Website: slack
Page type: payment
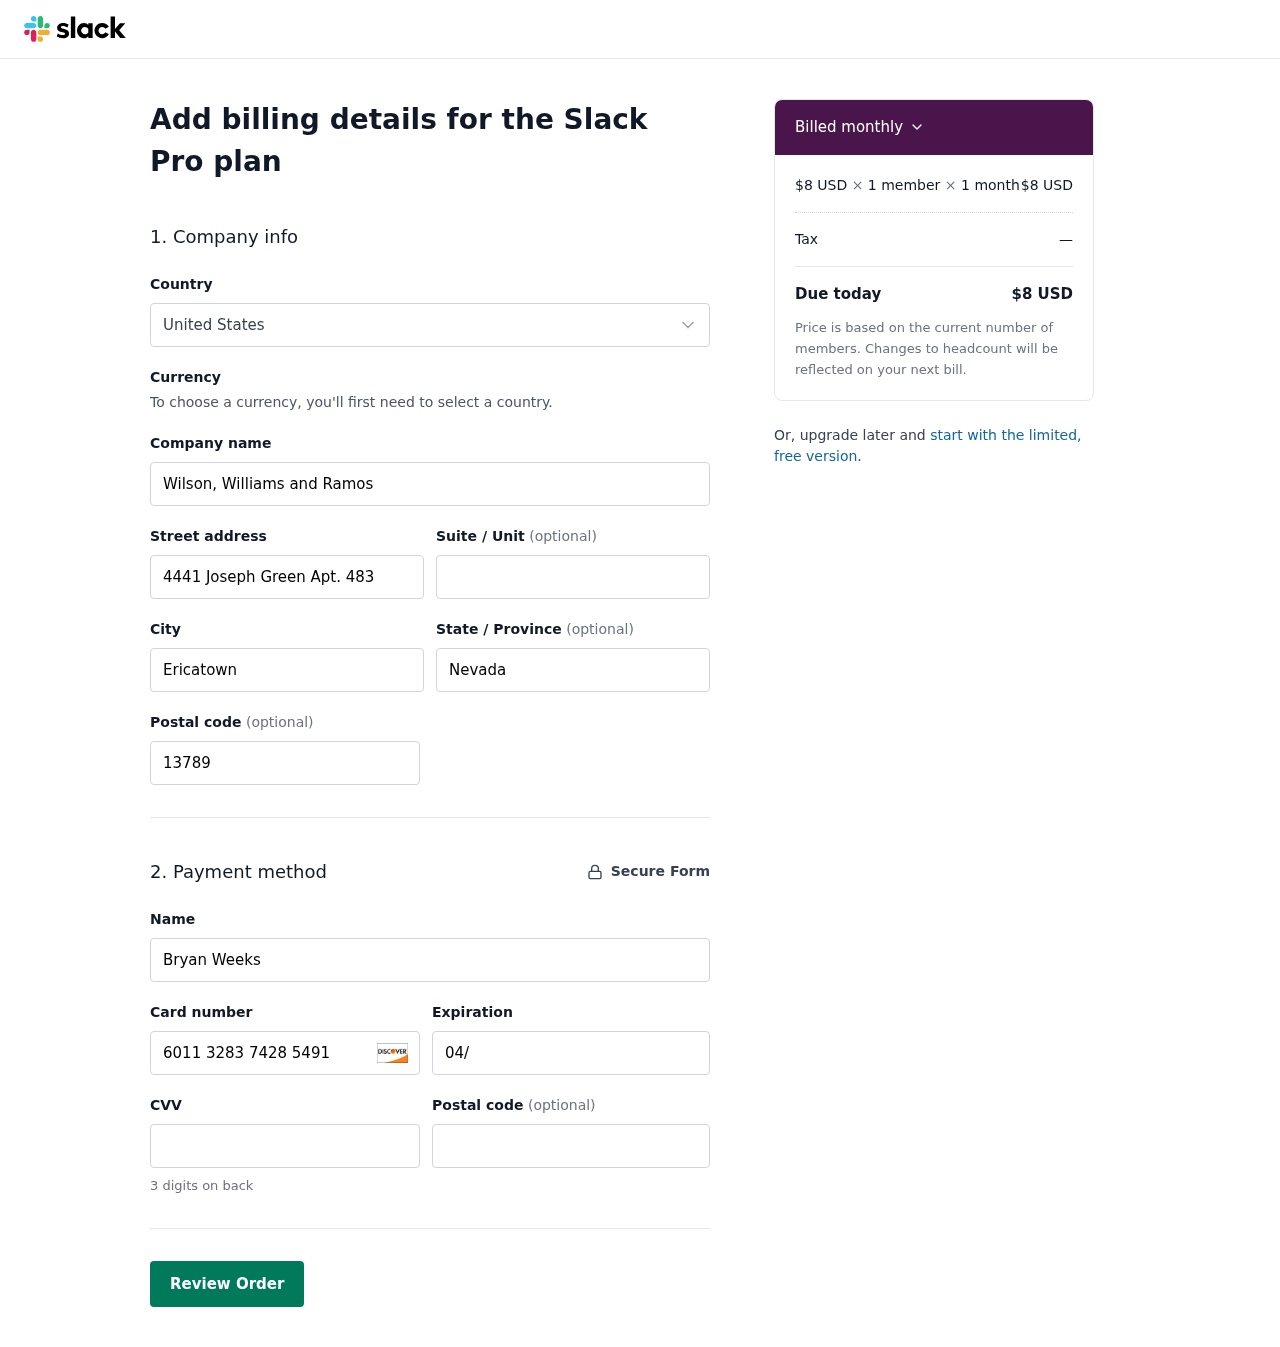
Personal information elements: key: PII_COUNTRY
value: United States
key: PII_COMPANY
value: Wilson, Williams and Ramos
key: PII_STREET
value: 4441 Joseph Green Apt. 483
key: PII_CITY
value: Ericatown
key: PII_STATE
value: Nevada
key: PII_POSTCODE
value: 13789
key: PII_FULLNAME
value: Bryan Weeks
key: PII_CARD_NUMBER
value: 6011 3283 7428 5491
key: PII_CARD_EXPIRY
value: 04/26
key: PII_CARD_CVV
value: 870
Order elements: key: ORDER_PRICE_PER_MEMBER
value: $8 USD
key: ORDER_NUM_MEMBERS
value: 1 member
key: ORDER_NUM_MONTHS
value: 1 month
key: ORDER_SUBTOTAL
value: $8 USD
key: ORDER_TAX
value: —
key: ORDER_TOTAL
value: $8 USD